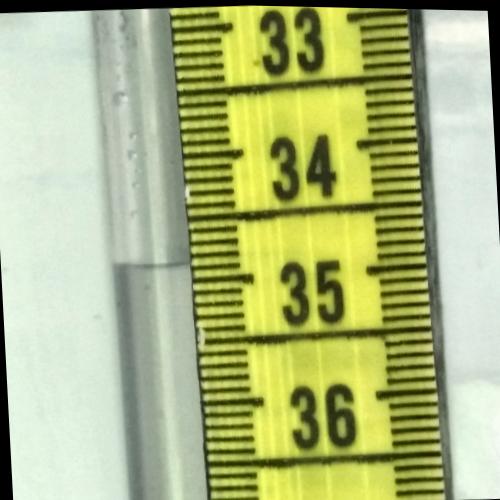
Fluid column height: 34.9 cm